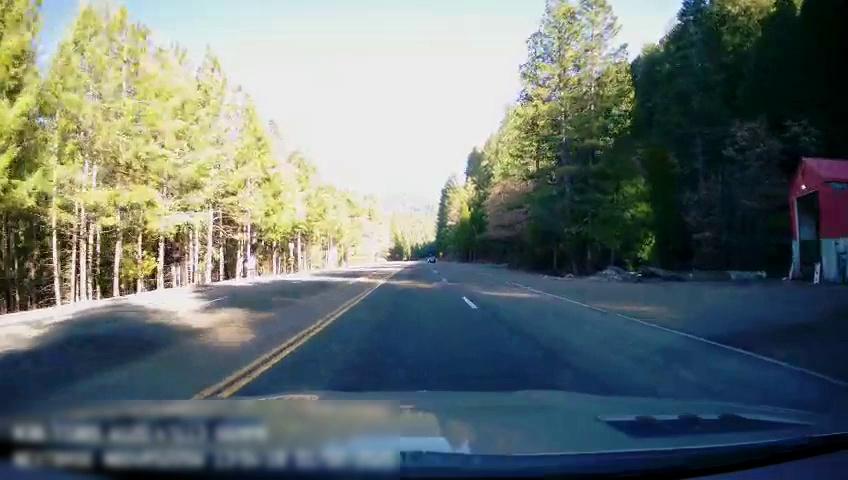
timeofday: Day
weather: Sunny
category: Drivable Space
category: Vehicles | Car
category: Lanes | Opposite Lane
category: Lanes | Alternate Lane
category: Lanes | Current Lane
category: Lanes | Opposite Lane
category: Lanes | Current Lane
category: Lanes | Alternate Lane
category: Lanes | Opposite Lane